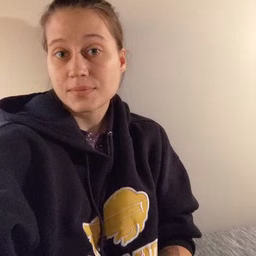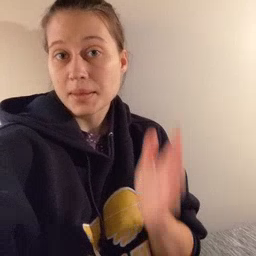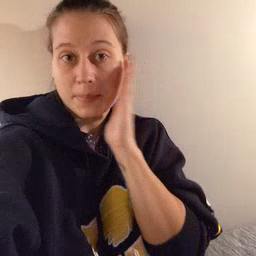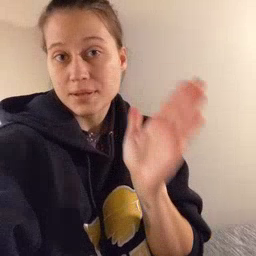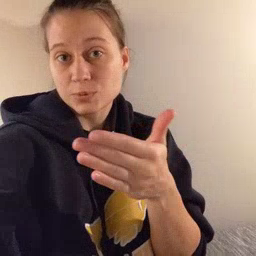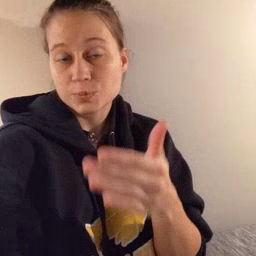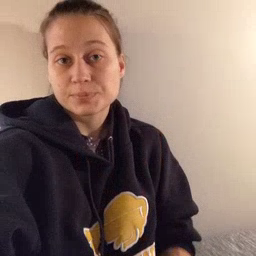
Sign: bedroom